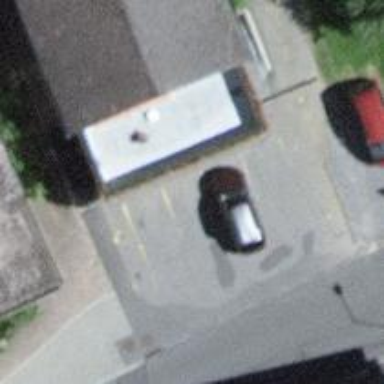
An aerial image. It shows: Post box is visible.